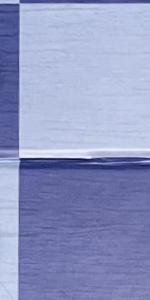
Label: Empty